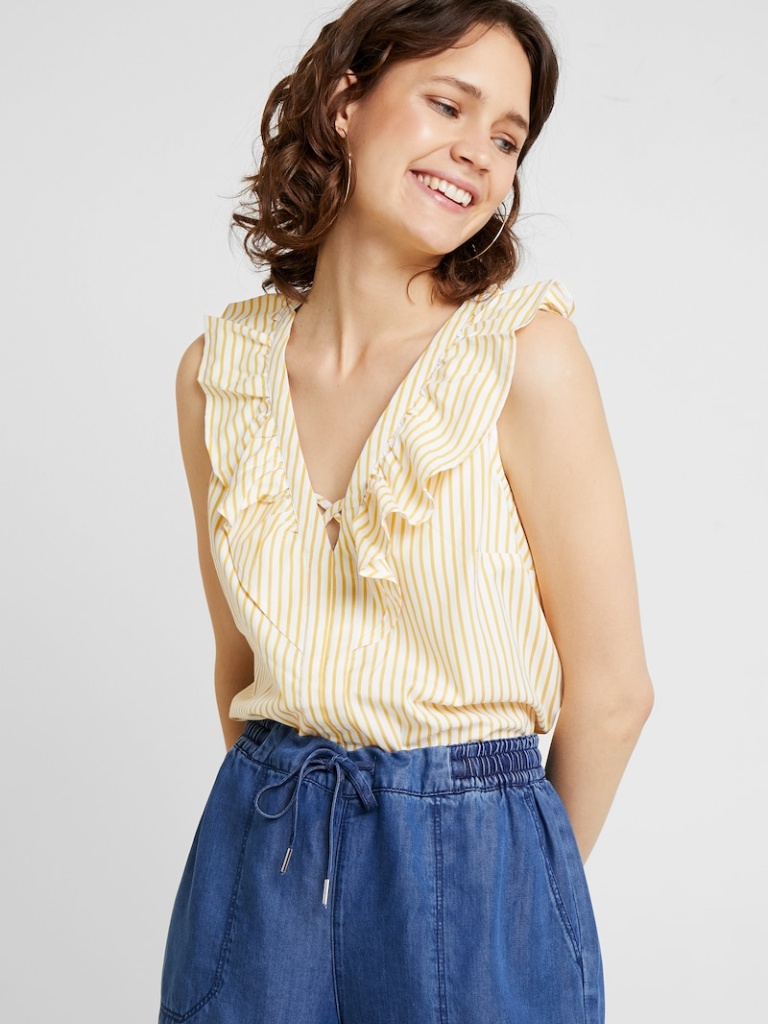
cotton relaxed sleeveless hip length Fully Tucked in v-neck blouse